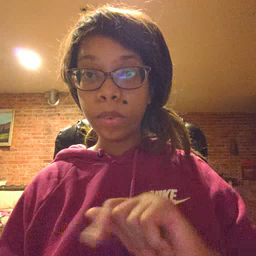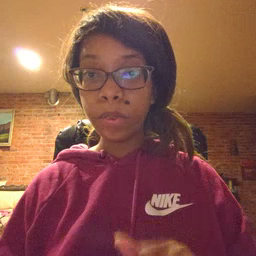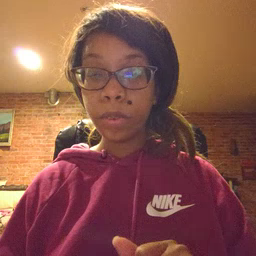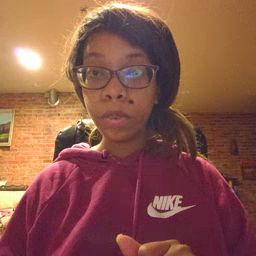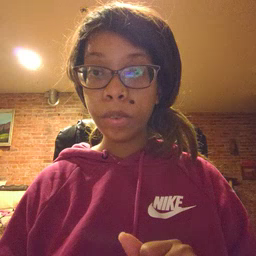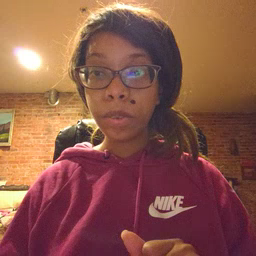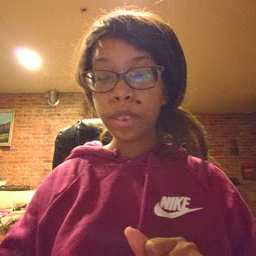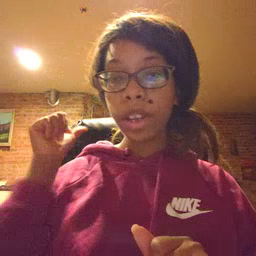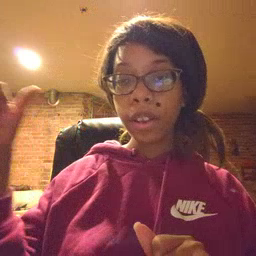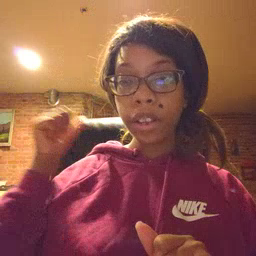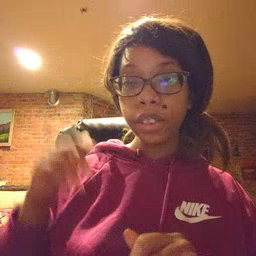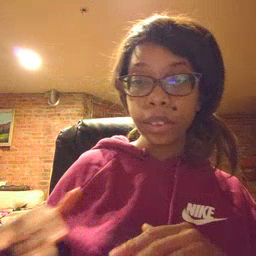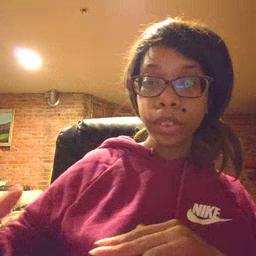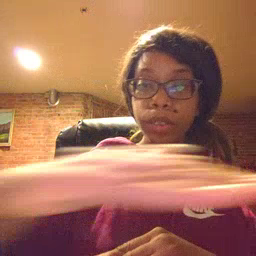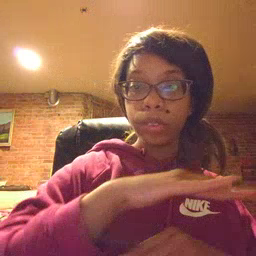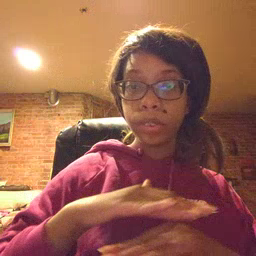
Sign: backyard